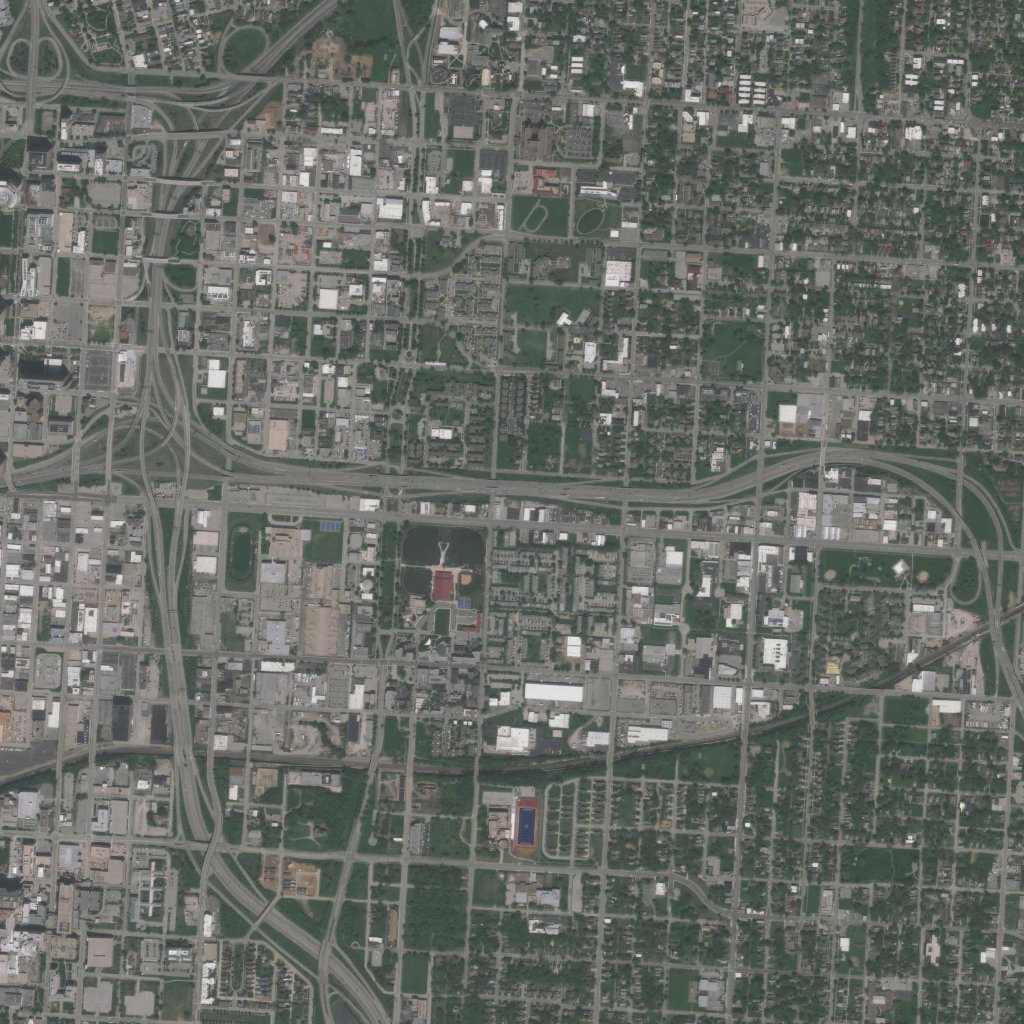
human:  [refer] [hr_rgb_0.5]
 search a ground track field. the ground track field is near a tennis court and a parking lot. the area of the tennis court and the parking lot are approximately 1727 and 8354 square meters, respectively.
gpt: <box>[[22, 51, 24, 56, 0]]</box>

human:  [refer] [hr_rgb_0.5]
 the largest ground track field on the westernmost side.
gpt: <box>[[22, 51, 24, 56, 0]]</box>